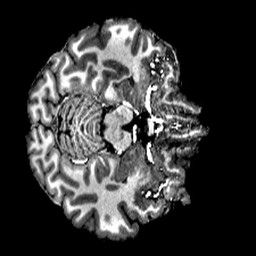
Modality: T1w
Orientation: axial
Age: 23
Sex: female
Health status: healthy
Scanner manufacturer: siemens
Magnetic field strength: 6.98 T
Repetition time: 6 s
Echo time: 0.00302 s